Field crop: maize
Growth stage: 2
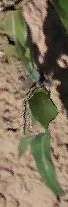
Species: maize